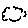
Label: cloud